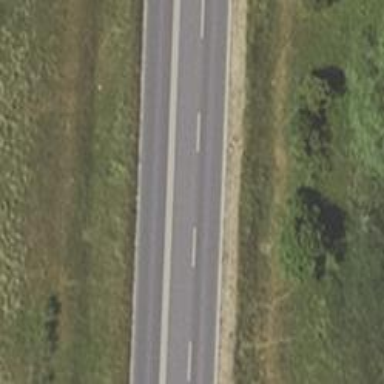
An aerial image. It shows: Asphalt trunk highway designated as motorroad.